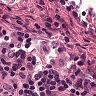
Metastatic tissue present: no